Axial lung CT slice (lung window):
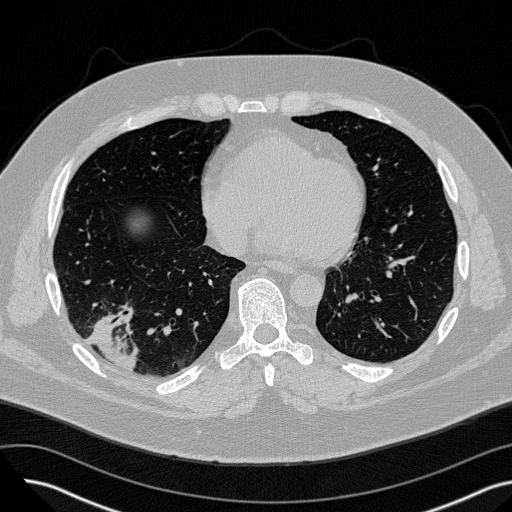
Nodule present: no